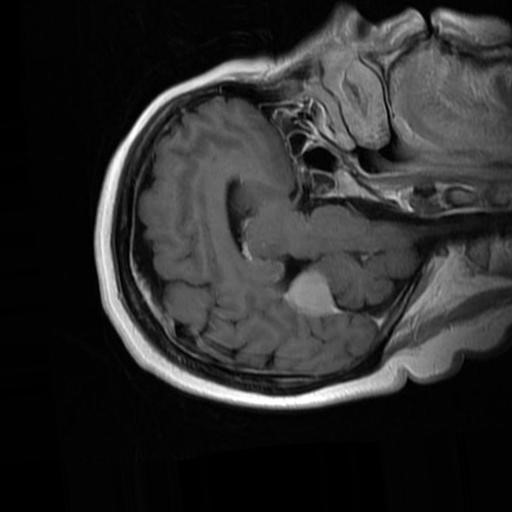
Label: brain_menin